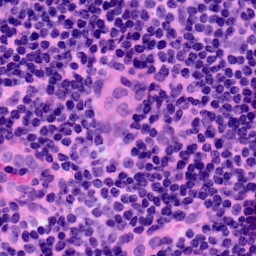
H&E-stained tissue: LymphNode